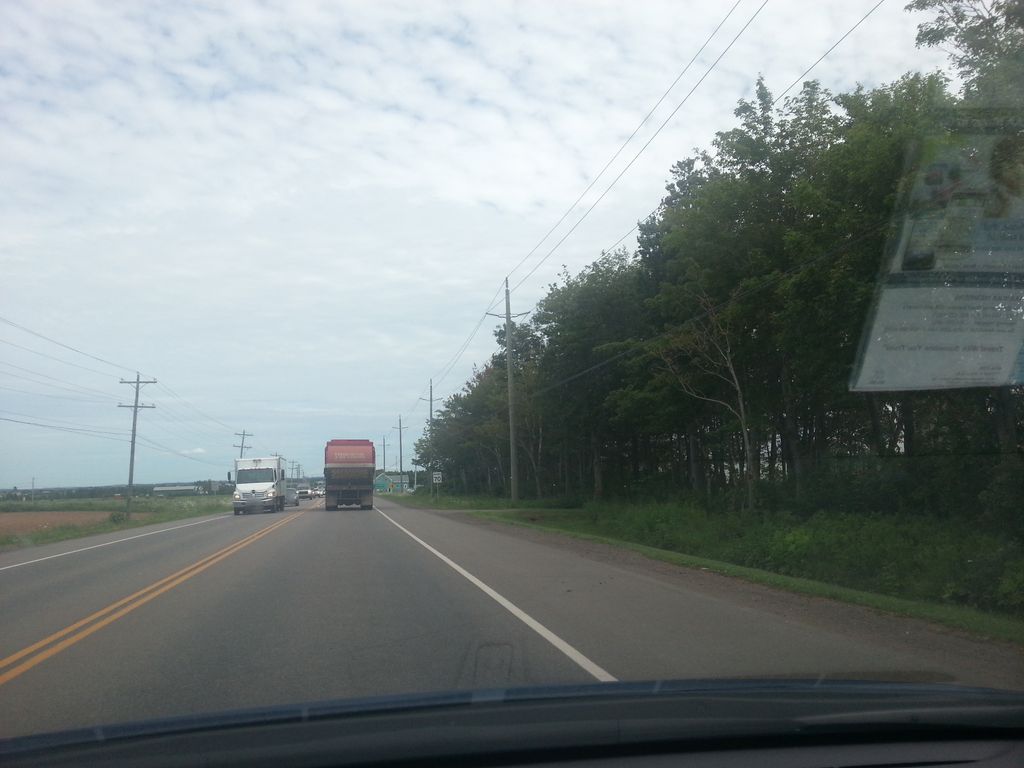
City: charlottetown